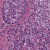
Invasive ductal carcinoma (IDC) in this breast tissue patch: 0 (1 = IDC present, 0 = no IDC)